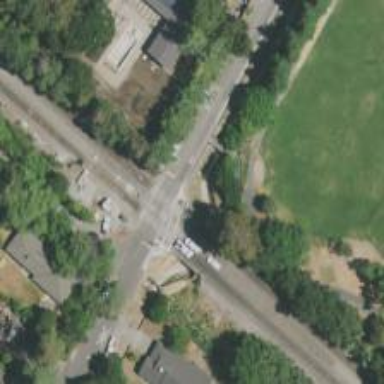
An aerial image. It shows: Railway level crossing.